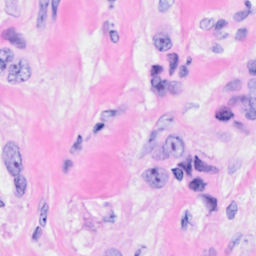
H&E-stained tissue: Breast